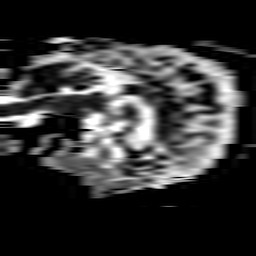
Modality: ADC
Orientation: sagittal
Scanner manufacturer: philips
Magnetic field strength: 3 T
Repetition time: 3.204 s
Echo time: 0.076 s